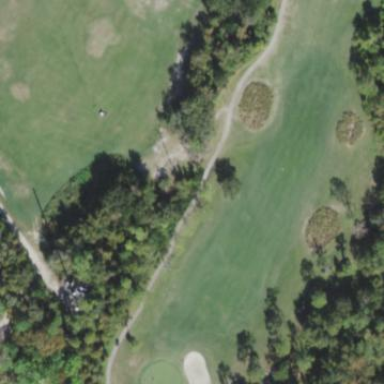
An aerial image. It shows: Golf fairway in the image.